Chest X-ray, PA view. Patient: 33 years old, sex M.
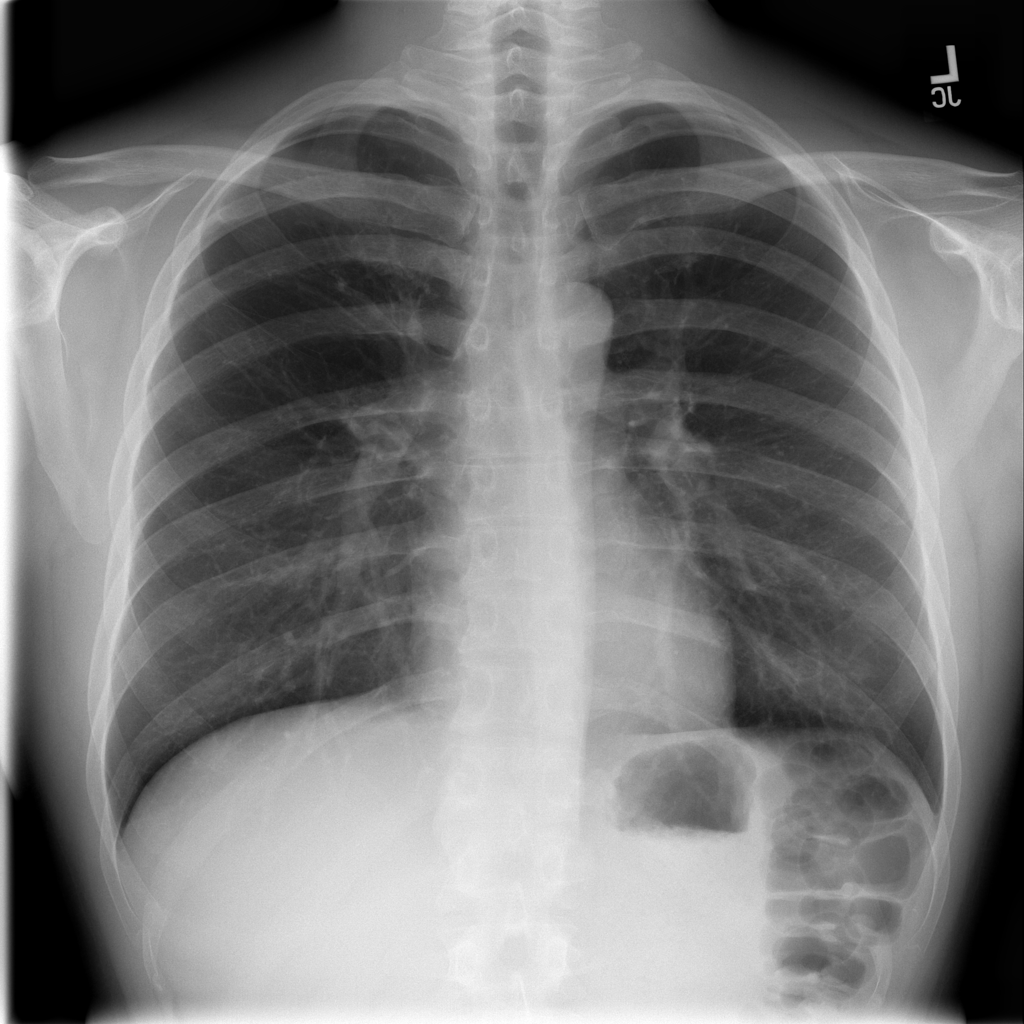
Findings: No Finding